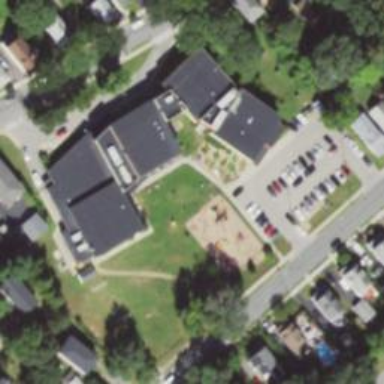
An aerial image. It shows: School.